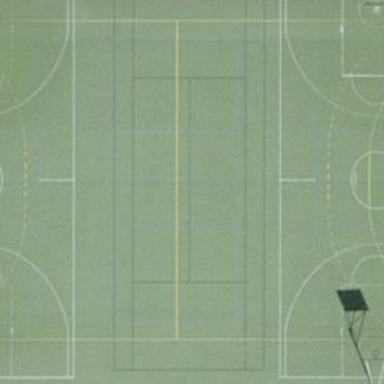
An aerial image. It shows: Basketball court in the leisure land pitch.